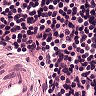
Metastatic tissue present: no